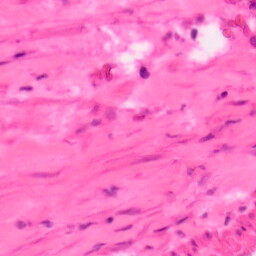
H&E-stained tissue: Colon